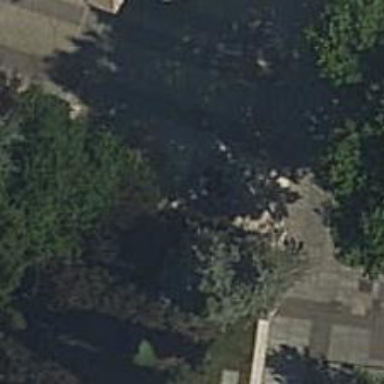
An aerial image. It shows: Statue memorial. The artwork is statue.